Question: I've added all of the files and the frameworks needed to run the Admob SDK, but the problem is ARC...
My project uses ARC, but the AdMob files don't use ARC. I know you can disable ARC on specific files via the section which is under your project menu -> Targets (App Name) -> Build Phases
The problem is that the AdMob files don't show up in the Compile Sources section or any other section. You can see my AdMob folder in the Project Navigator...

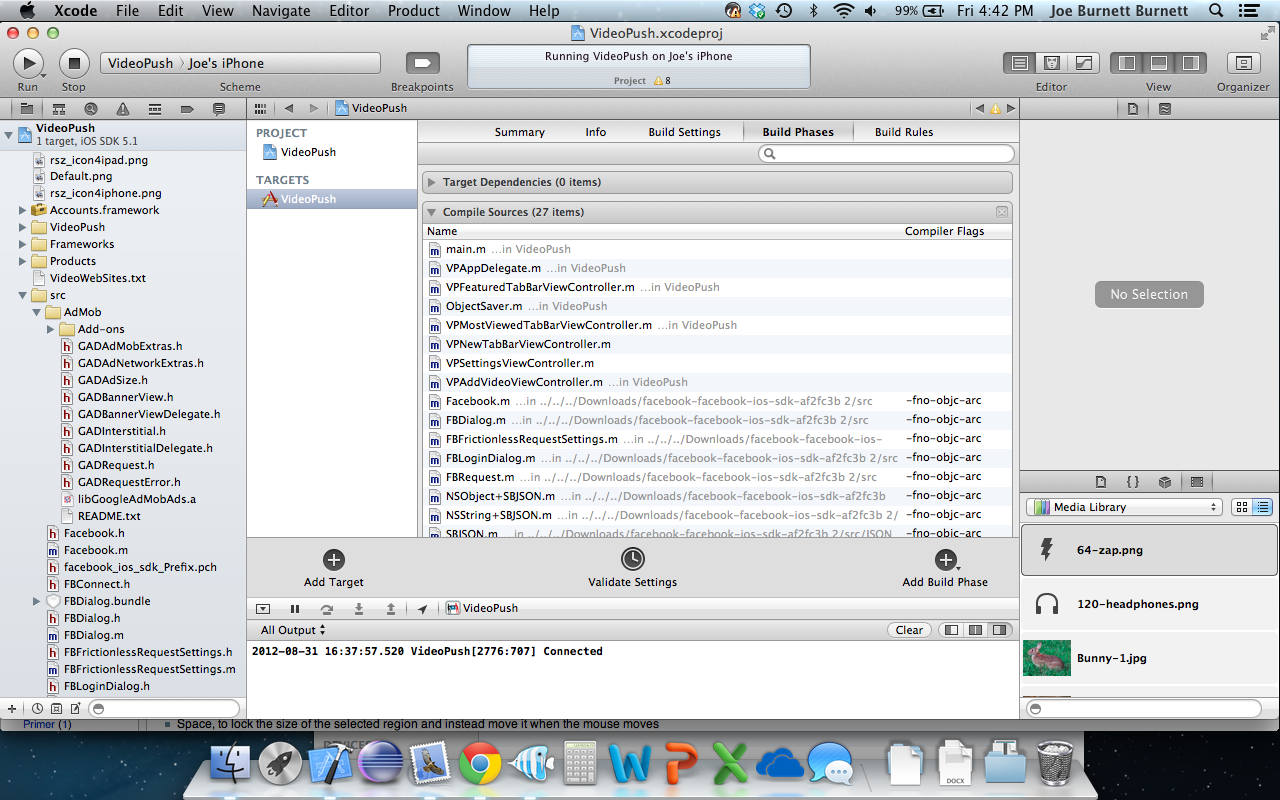
Answer: Looks like you're not compiling Admob .m files, but rather it's a library you've included in your project and you're just using the .h files for the interfaces. So you might not need to worry about ARC v non-ARC issue at all. You can frequently use non-ARC libraries in ARC projects. The main issue is whether the library conforms to the rules outlined in <URL>, such as the standard naming conventions, where the only methods that return an object with a +1 'retainCount' begin with 'alloc', 'new', 'copy', and 'mutableCopy'.
You only need the '-fno-objc-arc' option if you're compiling the library's source in your project.